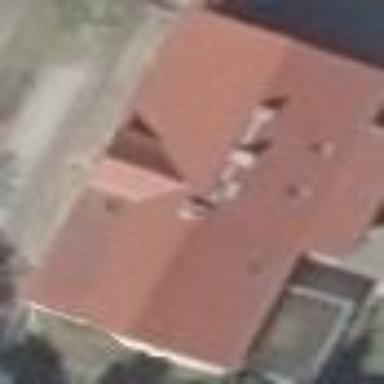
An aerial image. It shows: Detached building.